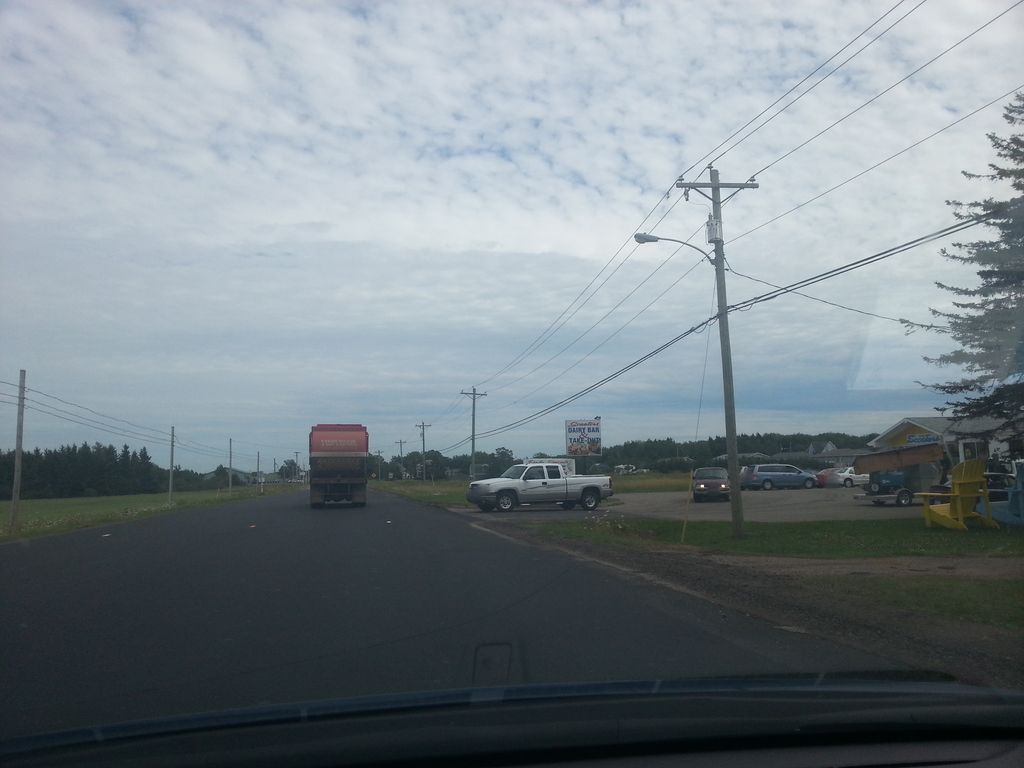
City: charlottetown